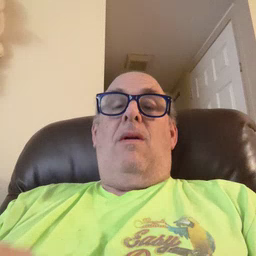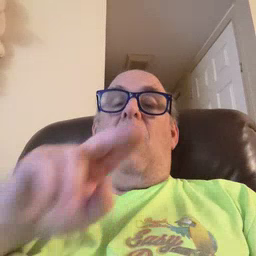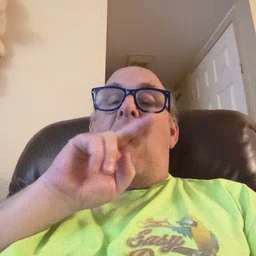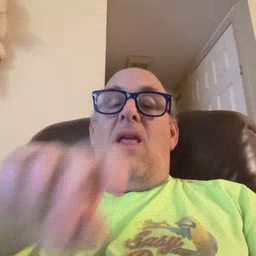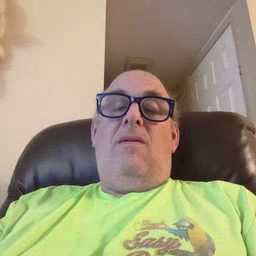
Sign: tongue